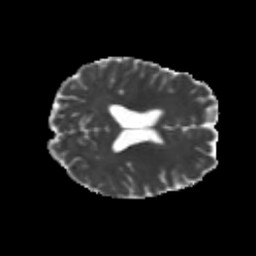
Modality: MD
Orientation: axial
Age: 21
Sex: male
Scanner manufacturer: siemens
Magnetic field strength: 3 T
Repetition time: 3.5 s
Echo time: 0.104 s